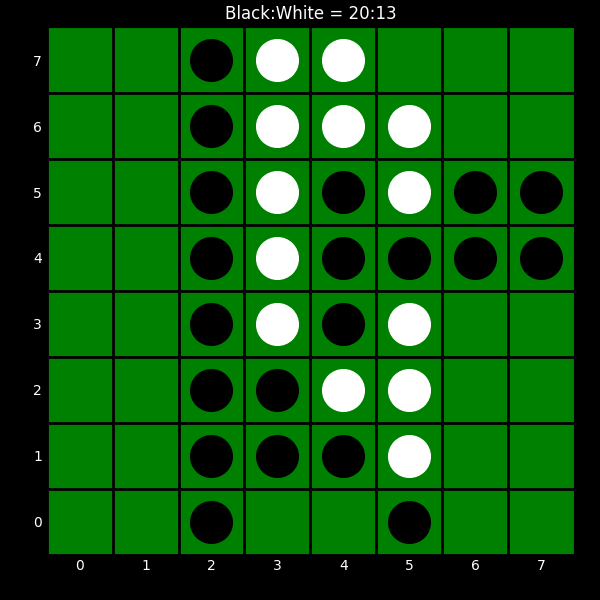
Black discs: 20
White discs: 13